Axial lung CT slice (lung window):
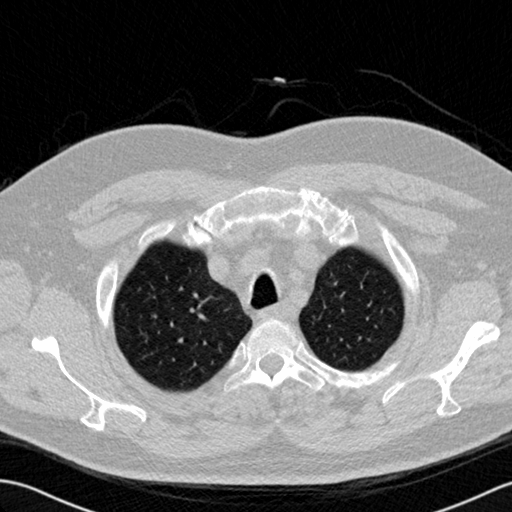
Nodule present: no